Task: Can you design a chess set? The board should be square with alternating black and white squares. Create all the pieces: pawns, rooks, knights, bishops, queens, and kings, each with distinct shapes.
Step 569:
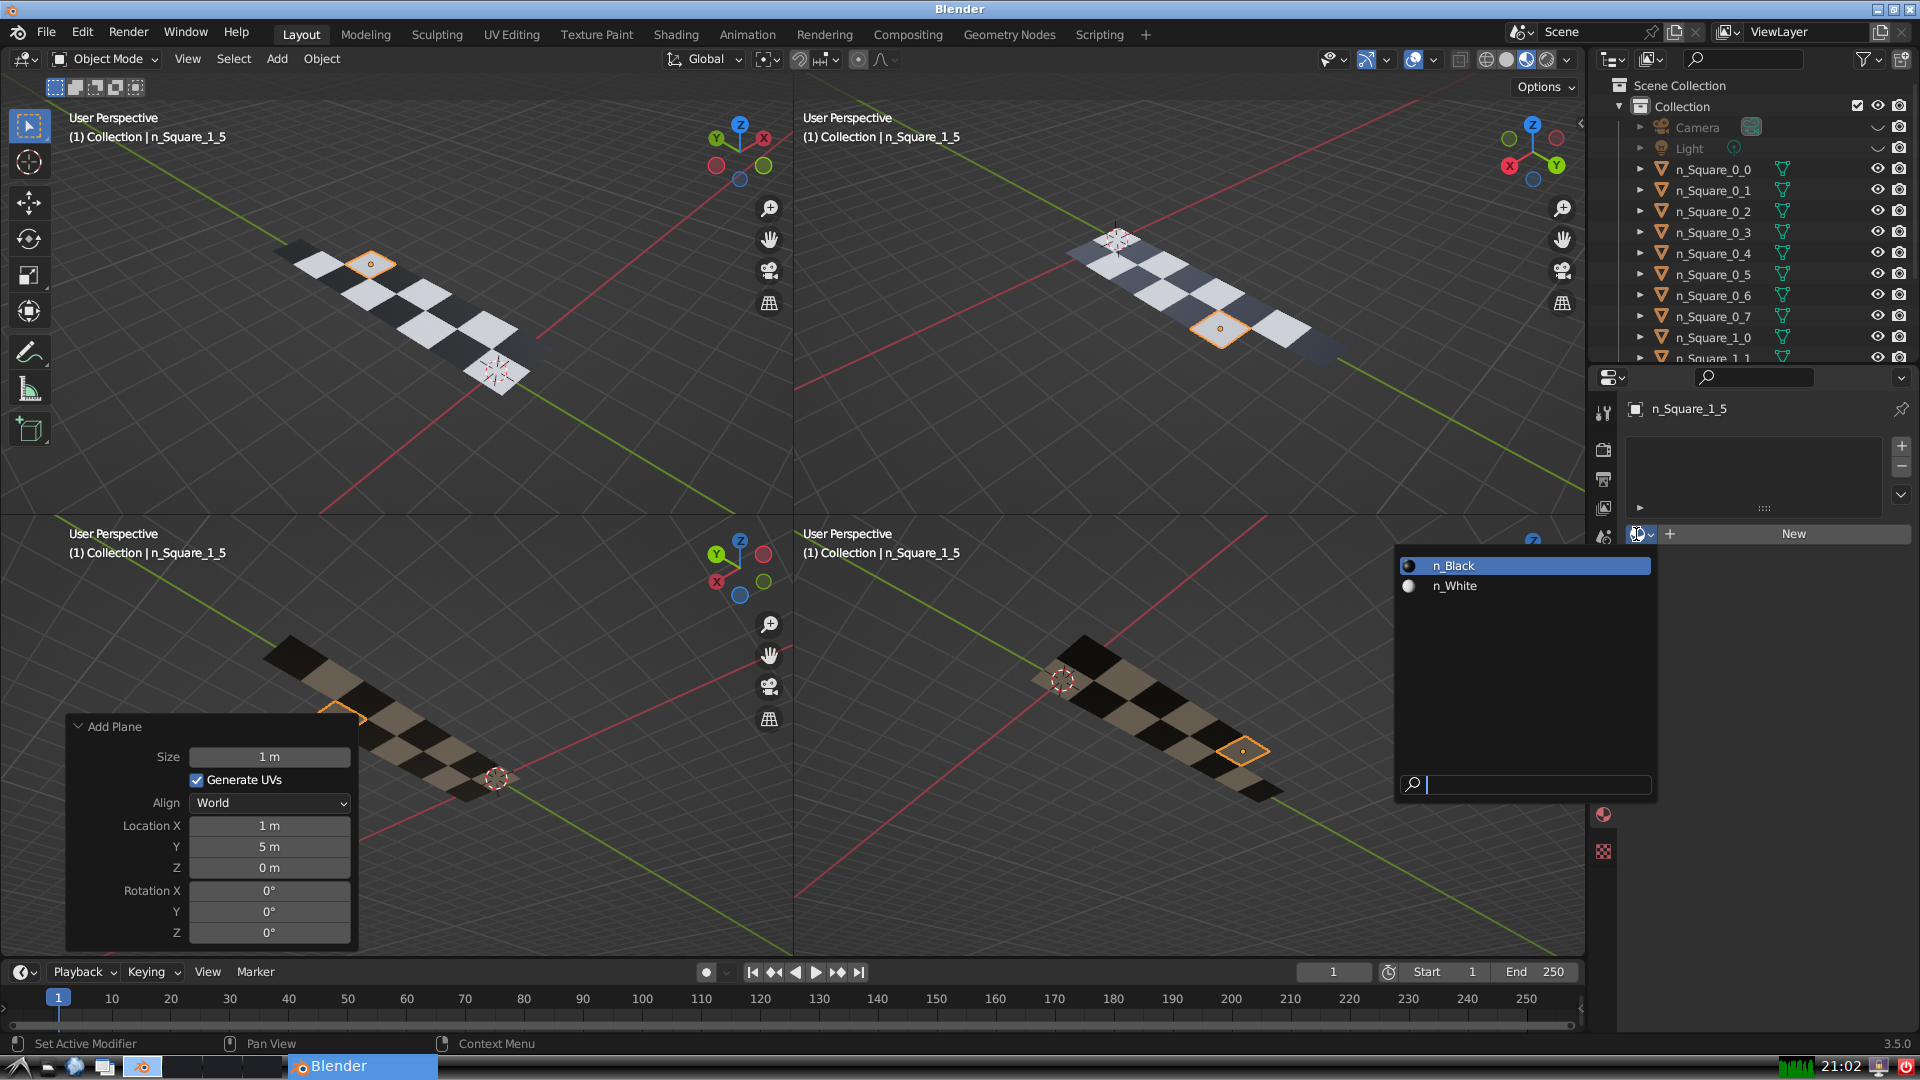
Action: input_text: n_White